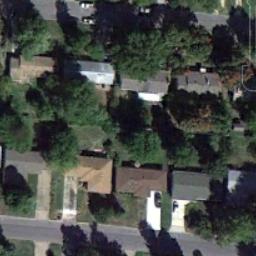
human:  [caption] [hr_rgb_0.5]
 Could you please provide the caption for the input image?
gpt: There are many trees in the medium-sized residential area .

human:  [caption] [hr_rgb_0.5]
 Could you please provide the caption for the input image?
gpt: The medium residential is on the grass next to some trees and road .

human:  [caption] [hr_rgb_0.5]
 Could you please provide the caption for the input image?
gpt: Many trees and buildings are in medium residential area .

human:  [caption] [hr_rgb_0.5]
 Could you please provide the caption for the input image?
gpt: The medium residential area has some houses arranged in lines and some trees are among these houses .

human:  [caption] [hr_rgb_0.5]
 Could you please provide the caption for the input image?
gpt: There are some green trees and buildings on the medium residential area .